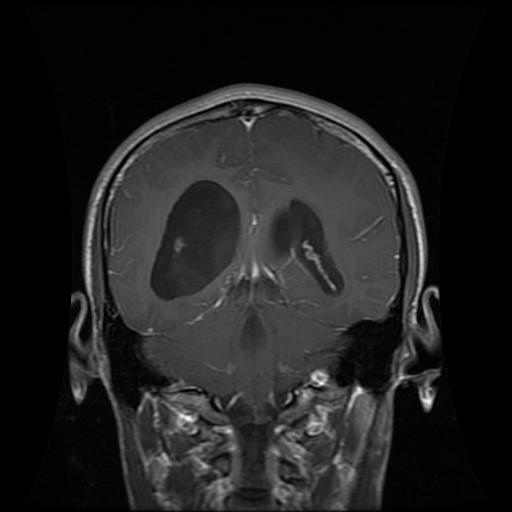
Label: glioma